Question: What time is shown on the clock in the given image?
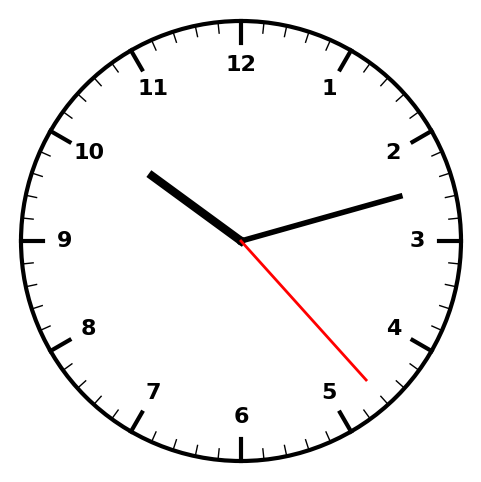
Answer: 10:12:23